Question: I am an Electronics Engineer with some programming background (mostly self-taught). I created a Flask project with some code pulling SQL data and passing it to a Jinja2 HTML template (via Pandas dataframe.to_html). I also have a CSS template with some styling. My final goal is to display this data in a table on an HTML page. There is one column I would like to color conditionally utilizing the data in the columns cell. I would also like to be able to select each column which will then open another page with corresponding data.

I have gone through many iterations of this utilizing many different thought processes. I applied some formatting within pandas first which I found was limited and to difficult to pass the (styler object) into the HTML template for further formatting. I have tried to figure out how to format it with HTML and with CSS but cannot seems to quite figure it out.
I am not married to the HTML out. If it is easier to achieve with a GUI like Tkinter, or PyQT I will go that route. I just really would like to know the "Most correct way" to proceed to accomplish this.
HTML Template
'''
{% block content1 %}
<link rel=stylesheet type=text/css href="{{ url_for('static', filename='style.css') }}">
<table class="mystyle">
{{ table | safe}}
</table>
{% endblock content1 %}
'''
Python Code
'''
@app.route("/table", methods=('POST', 'GET'))
def table():
return render_template(
'table.html', table=current_state.to_html(classes = 'mystyle'), title="Table", )
'''
CSS Code
'''
.mystyle
{
font-size: 20pt;
font-family: Arial;
border-collapse: collapse;
border: 1px solid rgb(0, 0, 0);
}
.mystyle td
{
font-size:12pt
}
.mystyle td, th
{
font-size: 10pt;
padding:2px;
color: black;
}
'''
Thank You!!
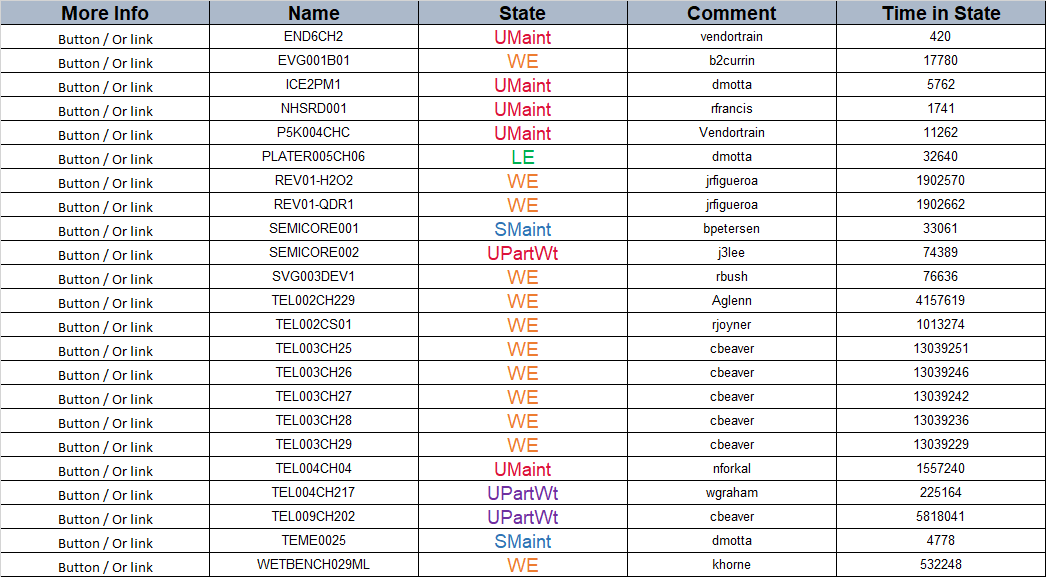
Answer: I know this is not the most elegant way but this is how I solved my issue. I used JQuery, targeted the third column with (td:nth-child(3)), and then used an if statement to test the value of the cell. I then utilized an inline CSS command to format the text color accordingly. I am going to make it better when I get a chance using a switch/case statement but at least for now it works.
Thanks for all the help!
'''
<html>
<head>
<title>{{title}}</title>
<script src="https://ajax.googleapis.com/ajax/libs/jquery/3.4.1/jquery.min.js"></script>
<link rel="stylesheet" type="text/css" href="{{ url_for('static', filename='style.css') }}" />
<script>
$(document).ready(function () {
$("#CMMS_Table tr:first").prepend("<th>More Info</th>");
$("#CMMS_Table tr:gt(0)").prepend("<td><button> INFO </button></td>");
$('#CMMS_Table th:nth-child(3), table td:nth-child(3)').addClass('state');
$('#CMMS_Table td:nth-child(3)').each(function () { if ($(this).text() == 'WE') $(this).css('color', '#FF9900'); });
$('#CMMS_Table td:nth-child(3)').each(function () { if ($(this).text() == 'UMaint') $(this).css('color', '#FF0000'); });
$('#CMMS_Table td:nth-child(3)').each(function () { if ($(this).text() == 'SMaint') $(this).css('color', '#FA8072'); });
$('#CMMS_Table td:nth-child(3)').each(function () { if ($(this).text() == 'WP') $(this).css('color', '#CCCC33'); });
$('#CMMS_Table td:nth-child(3)').each(function () { if ($(this).text() == 'EquipInstall') $(this).css('color', '#0066FF'); });
$('#CMMS_Table td:nth-child(3)').each(function () { if ($(this).text() == 'UPartWt') $(this).css('color', '#990099'); });
$('#CMMS_Table td:nth-child(3)').each(function () { if ($(this).text() == 'LE') $(this).css('color', '#CC6600'); });
$('#CMMS_Table td:nth-child(3)').each(function () { if ($(this).text() == 'ProdRun') $(this).css('color', '#00FF00'); });
$('#CMMS_Table td:nth-child(3)').each(function () { if ($(this).text() == 'MatlAssist') $(this).css('color', '#CC9999'); });
$('#CMMS_Table td:nth-child(3)').each(function () { if ($(this).text() == 'OQual') $(this).css('color', '#C993FF'); });
$('#CMMS_Table td:nth-child(3)').each(function () { if ($(this).text() == 'EquipEng') $(this).css('color', '#B22222'); });
});
</script>
</head>
<body>
<div class="table">
<div class="top_img">
<img src="{{url_for('static', filename='double_logo_crop.jpg' )}}" />
</div>
{{ table|safe }}
</div>
<br>
</body>
</div> -->
</html>
'''